Field crop: maize
Growth stage: 2
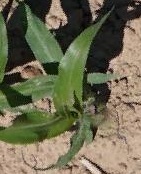
Species: maize